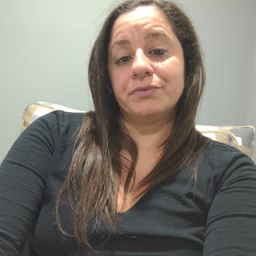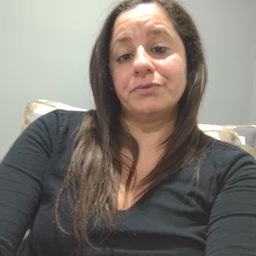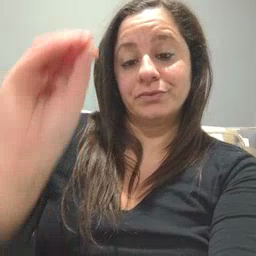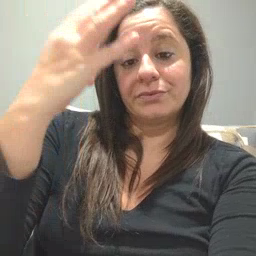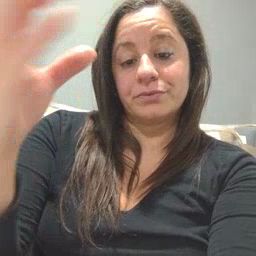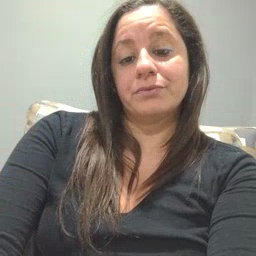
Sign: sun